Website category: camera
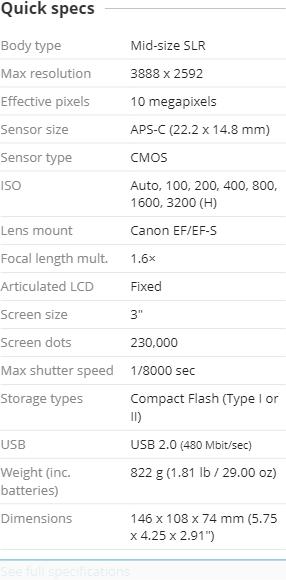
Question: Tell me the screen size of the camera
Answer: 3

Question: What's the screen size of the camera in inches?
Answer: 3

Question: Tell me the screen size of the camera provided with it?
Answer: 3

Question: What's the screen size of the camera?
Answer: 3

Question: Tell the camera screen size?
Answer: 3

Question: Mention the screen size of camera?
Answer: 3

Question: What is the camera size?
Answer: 3

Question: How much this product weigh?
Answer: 822 g (1.81 lb / 29.00 oz )

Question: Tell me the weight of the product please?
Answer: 822 g (1.81 lb / 29.00 oz )

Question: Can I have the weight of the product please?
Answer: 822 g (1.81 lb / 29.00 oz )

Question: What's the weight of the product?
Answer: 822 g (1.81 lb / 29.00 oz )

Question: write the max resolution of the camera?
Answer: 3888 x 2592

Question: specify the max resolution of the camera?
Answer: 3888 x 2592

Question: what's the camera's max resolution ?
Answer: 3888 x 2592

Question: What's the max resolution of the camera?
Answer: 3888 x 2592

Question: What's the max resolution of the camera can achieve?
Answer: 3888 x 2592

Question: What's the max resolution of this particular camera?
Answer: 3888 x 2592

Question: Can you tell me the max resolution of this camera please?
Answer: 3888 x 2592

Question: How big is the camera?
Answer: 146 x 108 x 74 mm (5.75 x 4.25 x 2.91 )

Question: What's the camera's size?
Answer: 146 x 108 x 74 mm (5.75 x 4.25 x 2.91 )

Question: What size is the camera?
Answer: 146 x 108 x 74 mm (5.75 x 4.25 x 2.91 )

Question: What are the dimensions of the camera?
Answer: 146 x 108 x 74 mm (5.75 x 4.25 x 2.91 )

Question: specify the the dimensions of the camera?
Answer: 146 x 108 x 74 mm (5.75 x 4.25 x 2.91 )

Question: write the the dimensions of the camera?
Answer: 146 x 108 x 74 mm (5.75 x 4.25 x 2.91 )

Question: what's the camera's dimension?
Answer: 146 x 108 x 74 mm (5.75 x 4.25 x 2.91 )